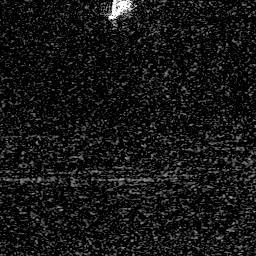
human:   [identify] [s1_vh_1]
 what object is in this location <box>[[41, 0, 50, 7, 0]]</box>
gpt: <ref>1 small ship at the top</ref>